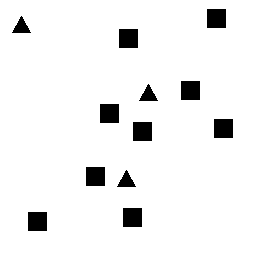
Squares: 9
Triangles: 3
Stars: 0
Total shapes: 12